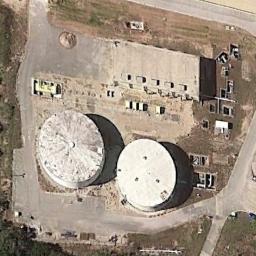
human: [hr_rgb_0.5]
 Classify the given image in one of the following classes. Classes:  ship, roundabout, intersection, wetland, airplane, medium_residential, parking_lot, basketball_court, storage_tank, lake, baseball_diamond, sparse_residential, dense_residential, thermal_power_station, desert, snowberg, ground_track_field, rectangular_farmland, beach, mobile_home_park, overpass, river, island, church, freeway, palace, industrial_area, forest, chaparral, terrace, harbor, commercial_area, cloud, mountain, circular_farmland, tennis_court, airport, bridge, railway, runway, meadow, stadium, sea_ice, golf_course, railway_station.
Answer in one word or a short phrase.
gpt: storage_tank